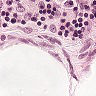
Metastatic tissue present: no